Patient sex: M
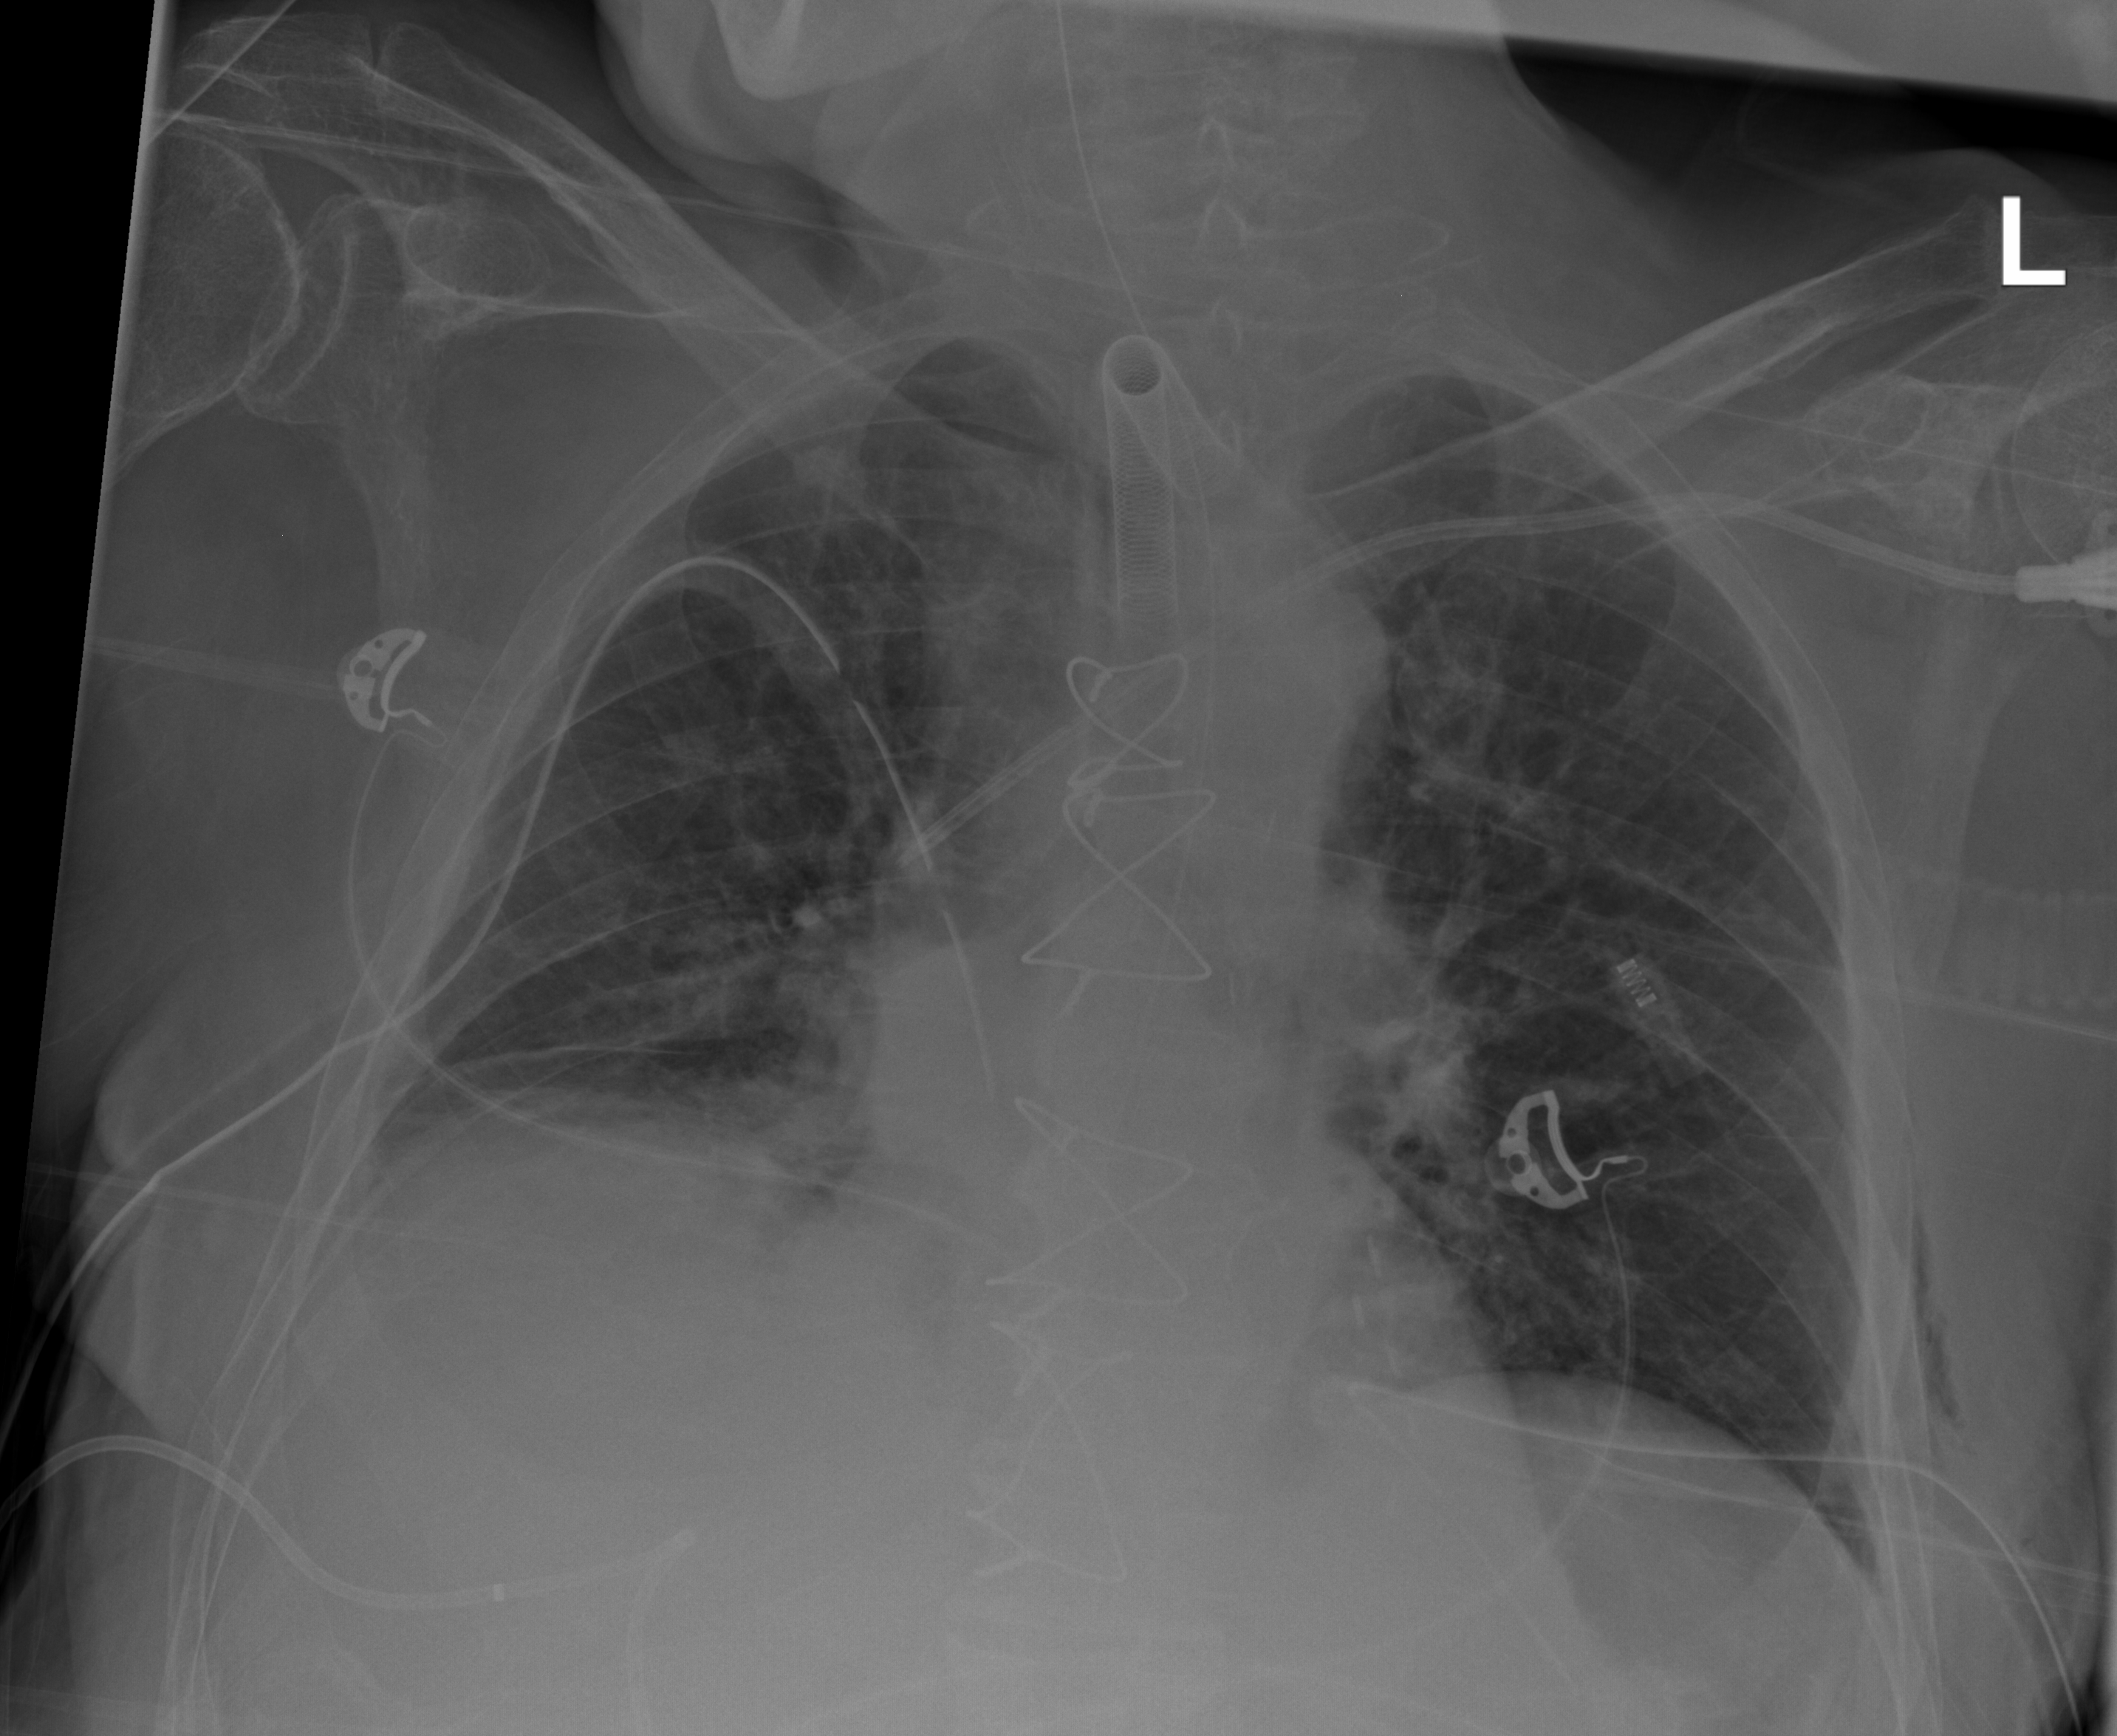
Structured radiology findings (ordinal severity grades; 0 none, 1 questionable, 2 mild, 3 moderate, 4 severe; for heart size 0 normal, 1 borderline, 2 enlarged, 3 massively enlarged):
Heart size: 0
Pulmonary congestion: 2
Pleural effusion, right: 0
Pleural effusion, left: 0
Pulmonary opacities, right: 2
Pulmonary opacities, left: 2
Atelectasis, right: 2
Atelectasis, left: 2